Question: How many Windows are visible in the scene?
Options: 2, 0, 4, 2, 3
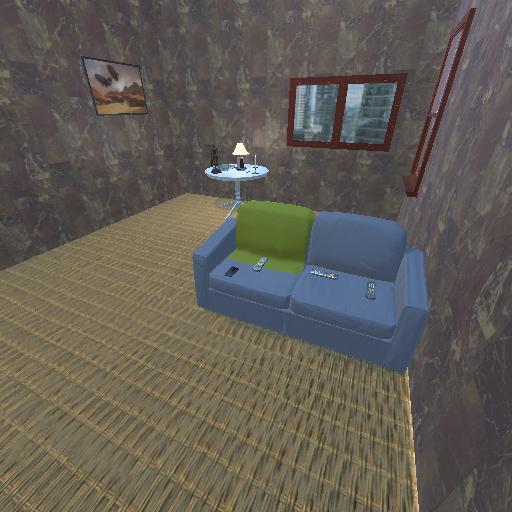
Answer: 2